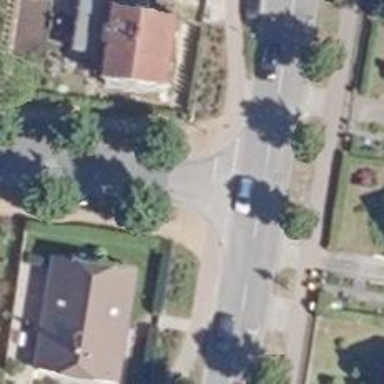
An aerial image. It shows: Residential road with asphalt surface. There are sidewalks on both sides of the road.